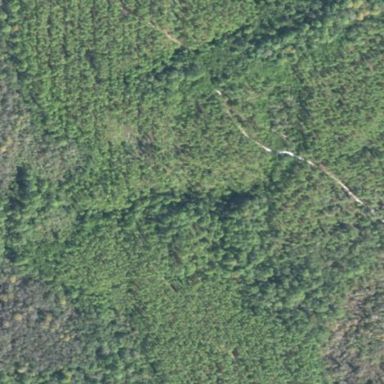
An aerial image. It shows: Forest dominated by needle-leaved trees.